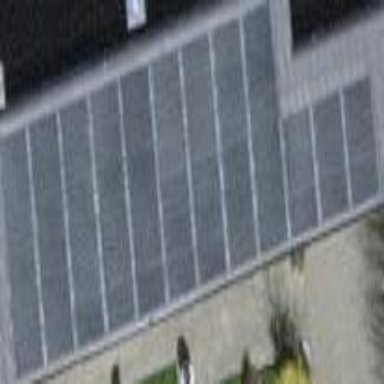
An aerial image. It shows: Solar power generator.